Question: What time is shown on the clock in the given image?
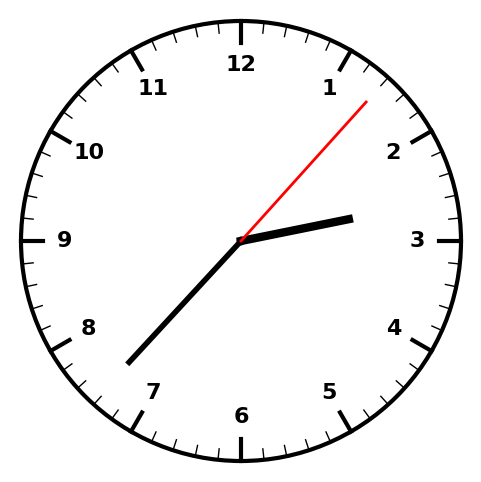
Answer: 02:37:07